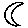
Label: moon